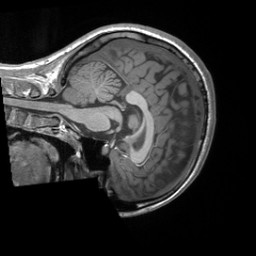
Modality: T1w
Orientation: sagittal